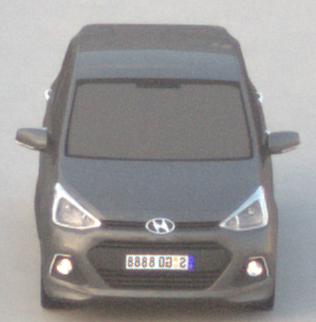
Make: Hyundai
Model: i10
Detailed model: Gen. 2
Model produced from: 2013
Model produced until: 2019
Doors: 5
Color: gray
Road condition: dry road
Daytime: sunrise or sunset
Contrast: low contrast